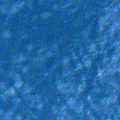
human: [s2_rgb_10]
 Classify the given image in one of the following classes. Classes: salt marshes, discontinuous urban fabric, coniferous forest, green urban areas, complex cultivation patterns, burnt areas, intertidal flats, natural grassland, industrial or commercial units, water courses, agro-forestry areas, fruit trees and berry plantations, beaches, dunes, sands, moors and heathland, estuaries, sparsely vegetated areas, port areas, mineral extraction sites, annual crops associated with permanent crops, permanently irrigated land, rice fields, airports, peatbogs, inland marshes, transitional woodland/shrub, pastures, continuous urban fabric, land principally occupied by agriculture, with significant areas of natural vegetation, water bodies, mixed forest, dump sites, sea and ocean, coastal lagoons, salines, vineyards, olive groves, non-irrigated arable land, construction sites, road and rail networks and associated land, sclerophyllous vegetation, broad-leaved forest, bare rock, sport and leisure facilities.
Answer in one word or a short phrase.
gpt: sea and ocean